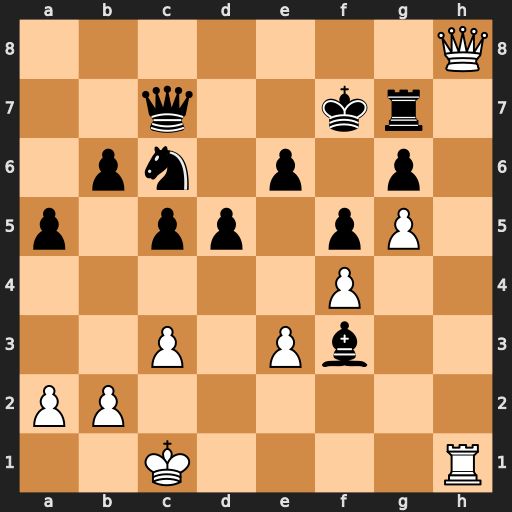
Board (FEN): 7Q/2q2kr1/1pn1p1p1/p1pp1pP1/5P2/2P1Pb2/PP6/2K4R
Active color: w
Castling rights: -
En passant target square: -
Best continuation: Rh7 Rxh7 Qxh7+ Kf8 Qxc7